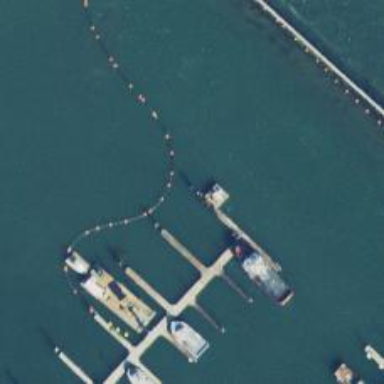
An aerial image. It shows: Man-made pier.